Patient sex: M
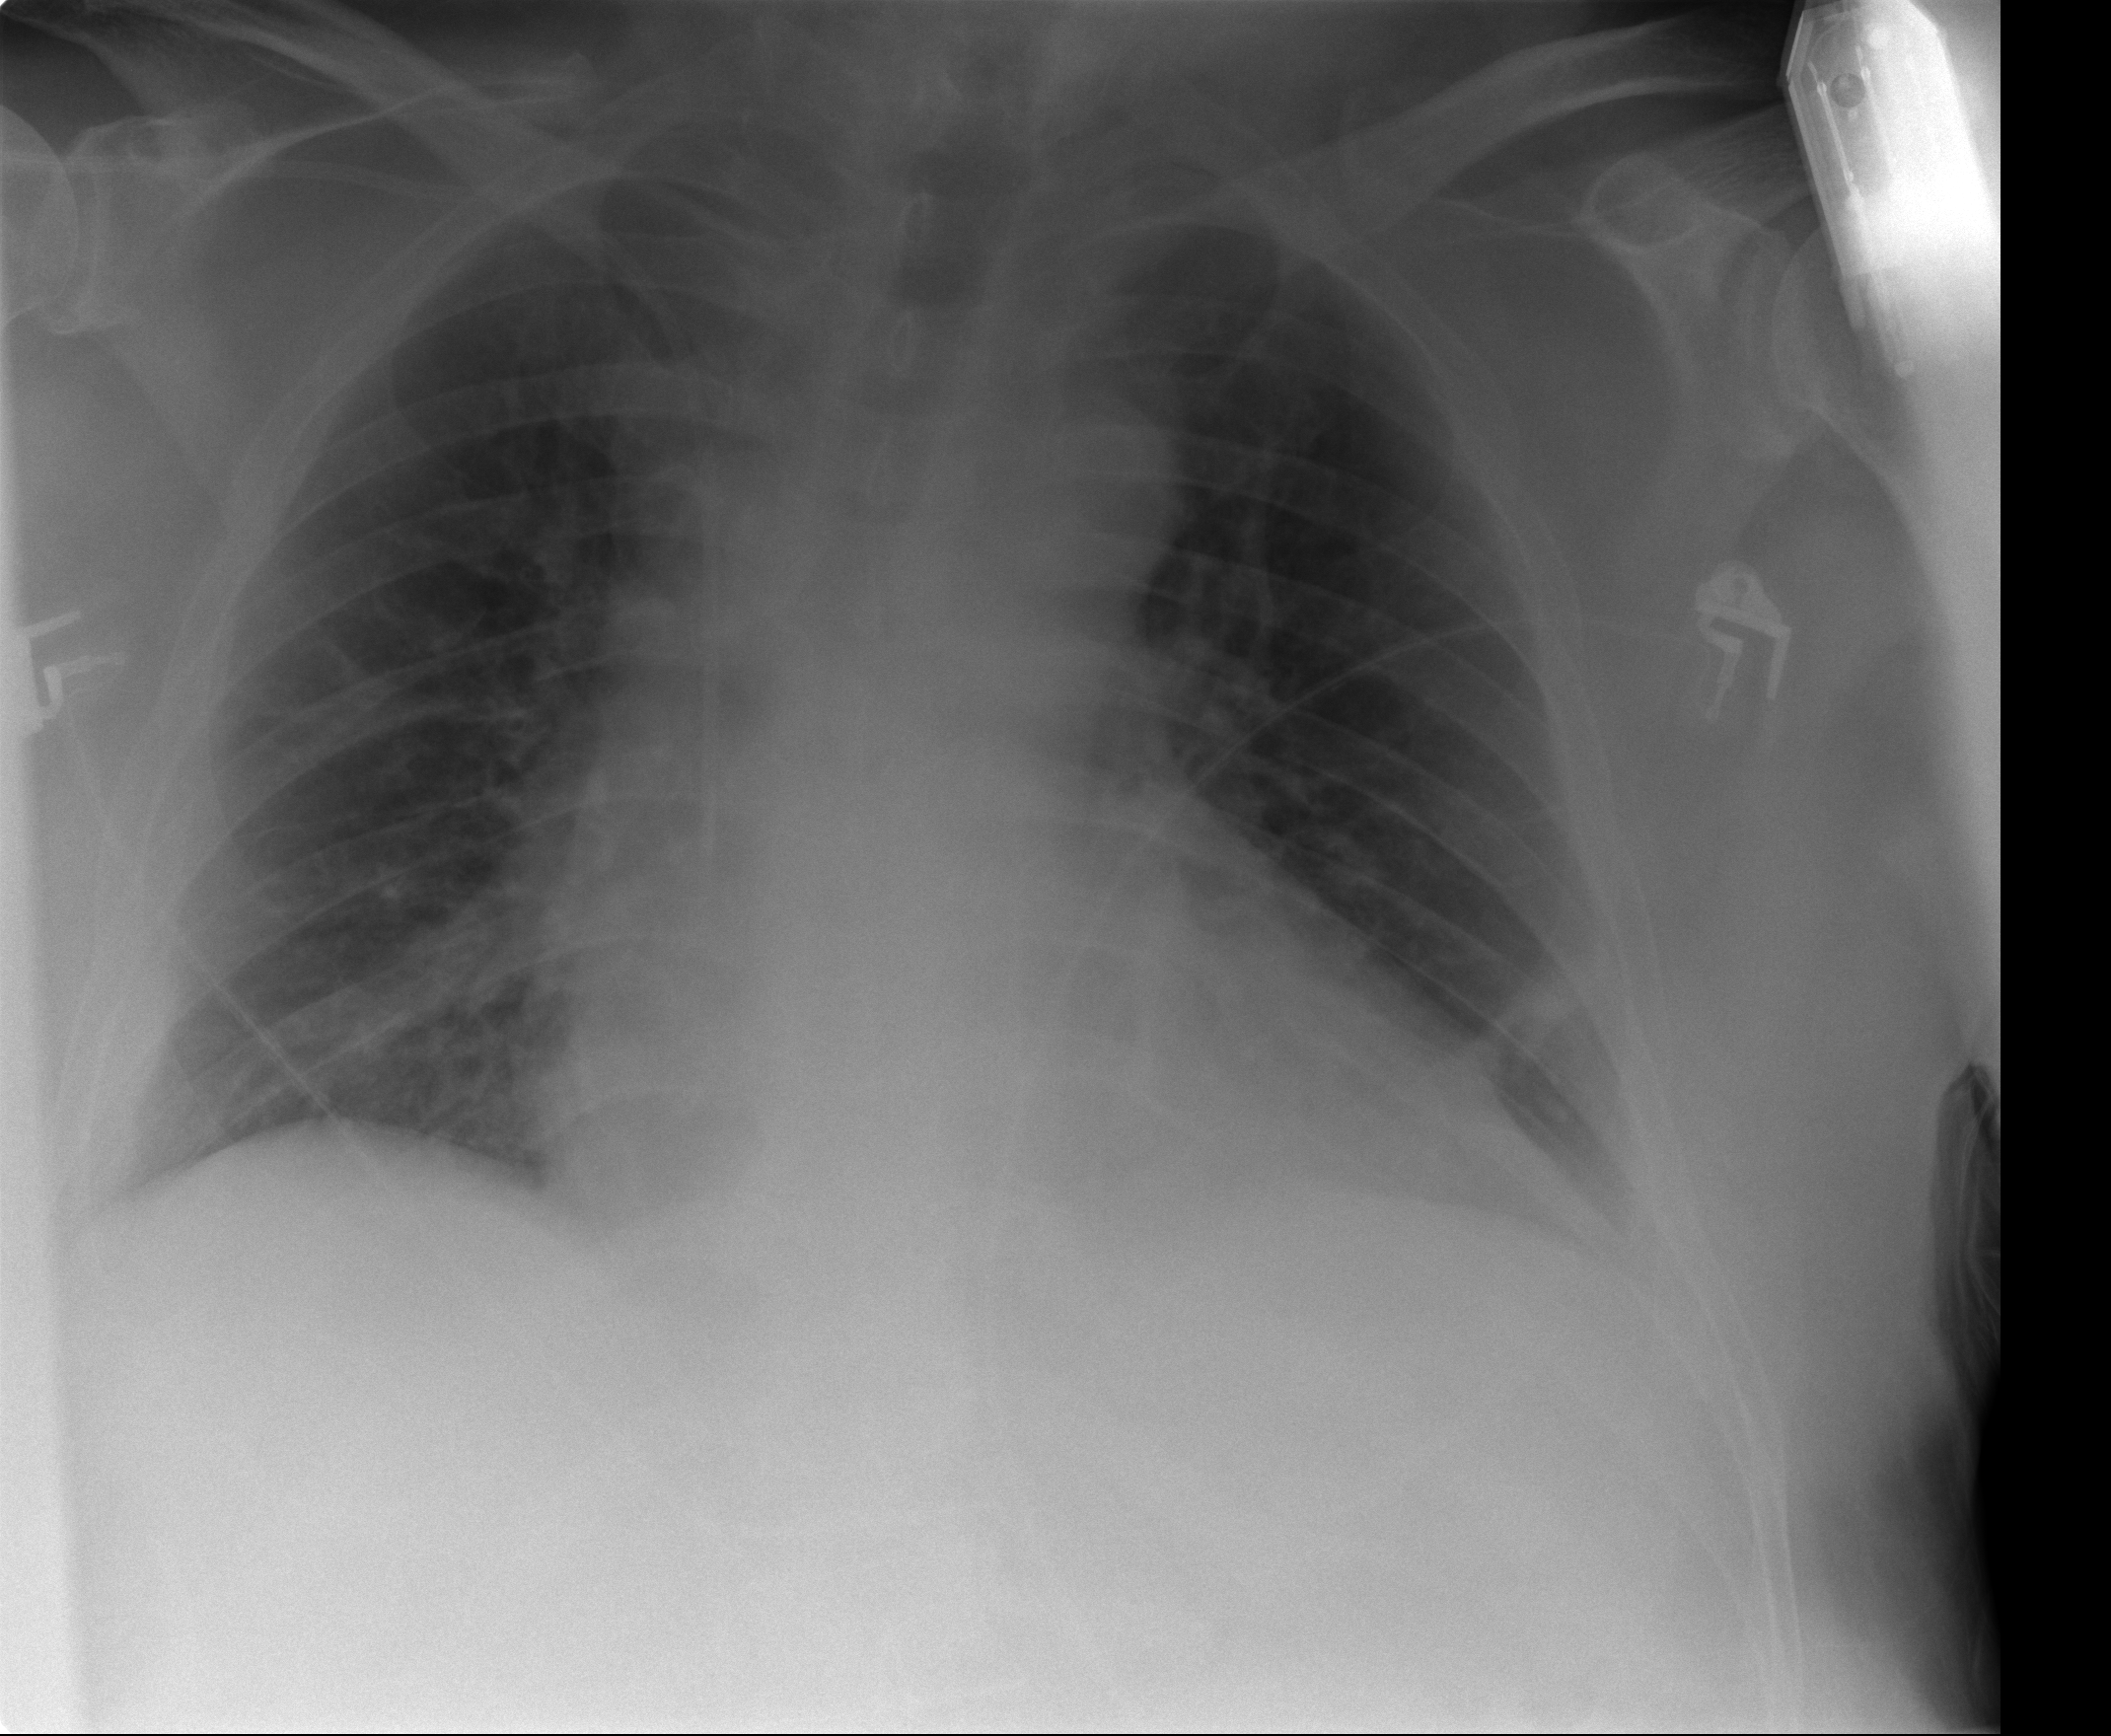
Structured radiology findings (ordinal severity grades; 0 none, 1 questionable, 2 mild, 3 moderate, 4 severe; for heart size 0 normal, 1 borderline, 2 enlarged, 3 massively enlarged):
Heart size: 2
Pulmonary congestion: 1
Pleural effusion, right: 1
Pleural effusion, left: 1
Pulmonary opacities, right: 0
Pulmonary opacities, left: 0
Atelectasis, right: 2
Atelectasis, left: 2